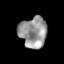
Tissue: skin
Cell type: Epithelial cells
Senescence score: 0.2254
Nuclear area (px): 833
Mean DAPI intensity: 149.833